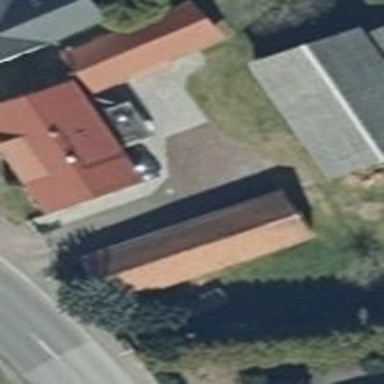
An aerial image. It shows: Charming house with gabled roof. The roof is red in color and oriented along the building.